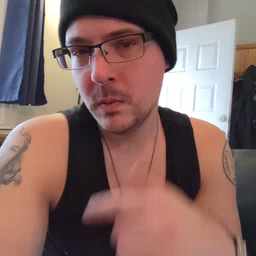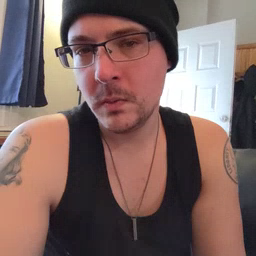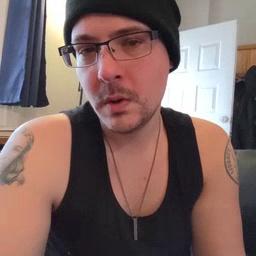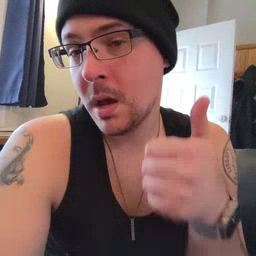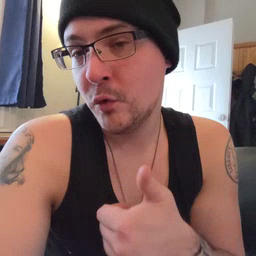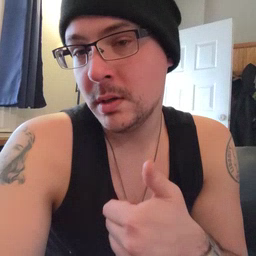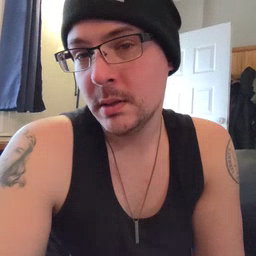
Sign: every